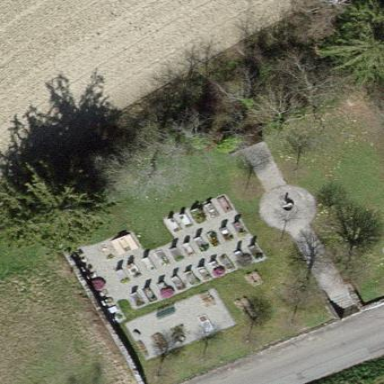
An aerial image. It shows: Cemetery.